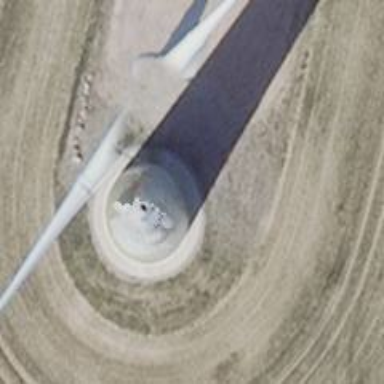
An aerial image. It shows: Wind generator using wind turbines of horizontal axis.